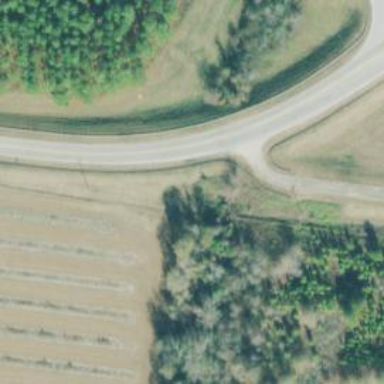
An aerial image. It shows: Primary highway.